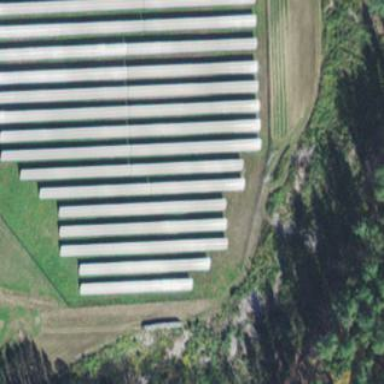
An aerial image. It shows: Solar photovoltaic power plant enclosed by fence. It generates electricity.